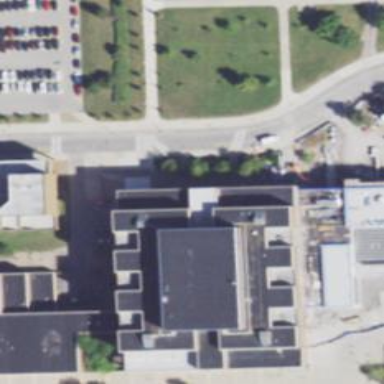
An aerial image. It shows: View of university building.